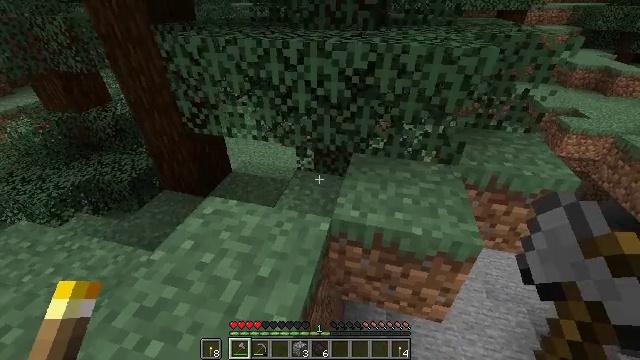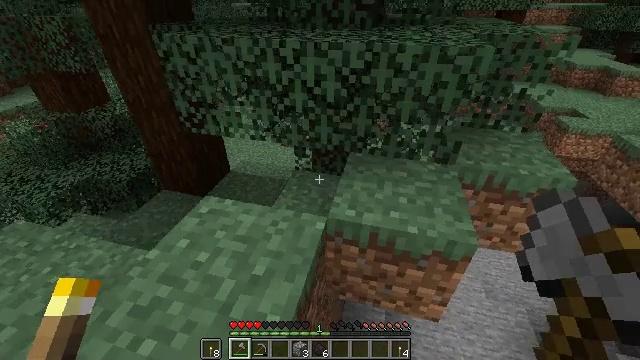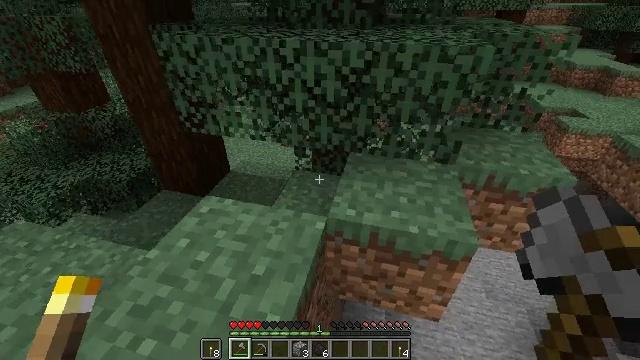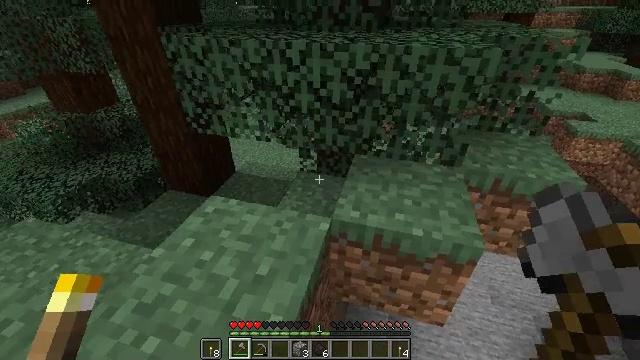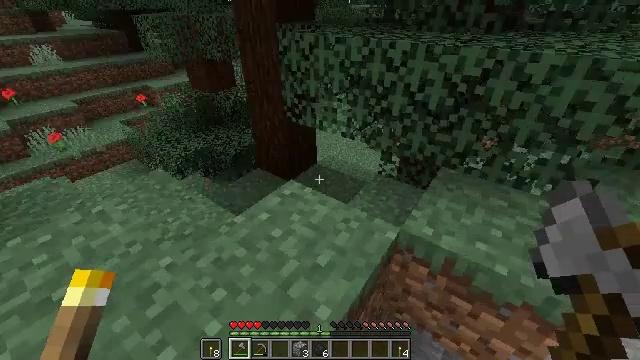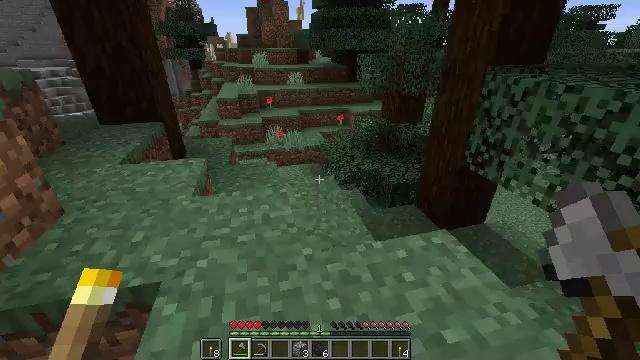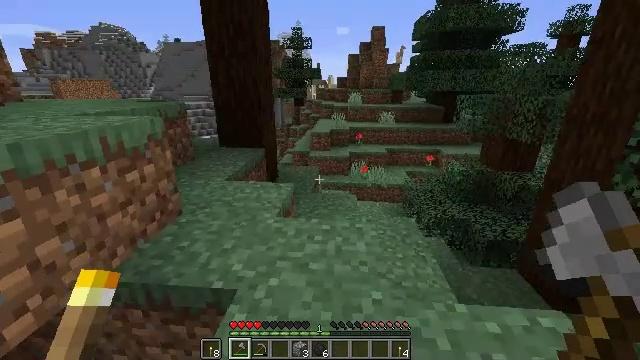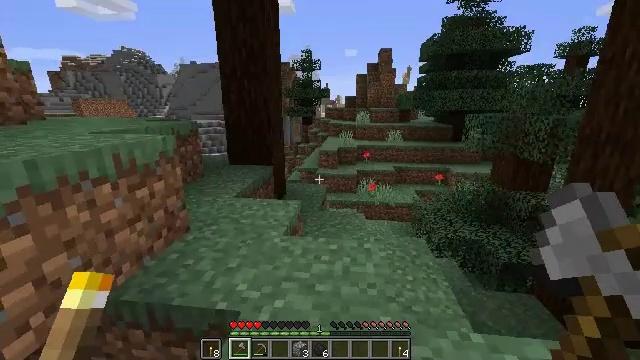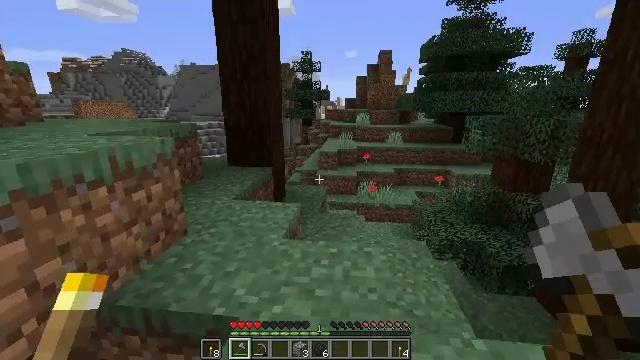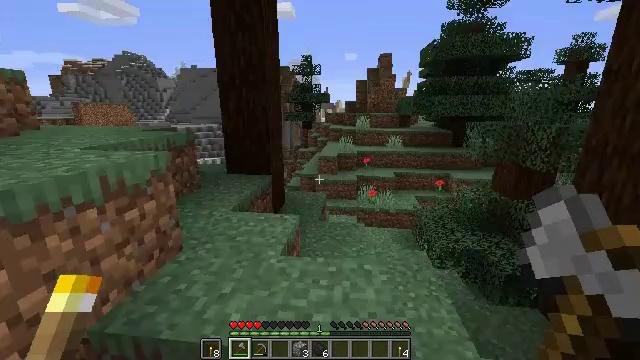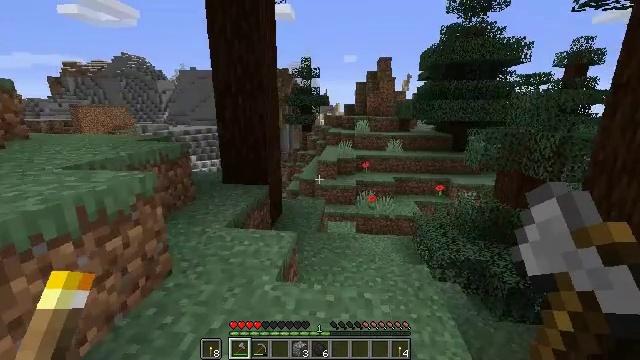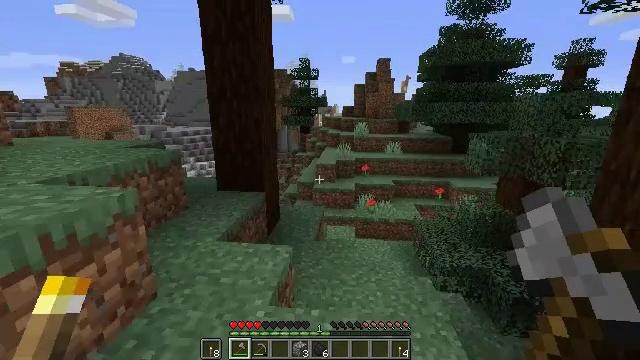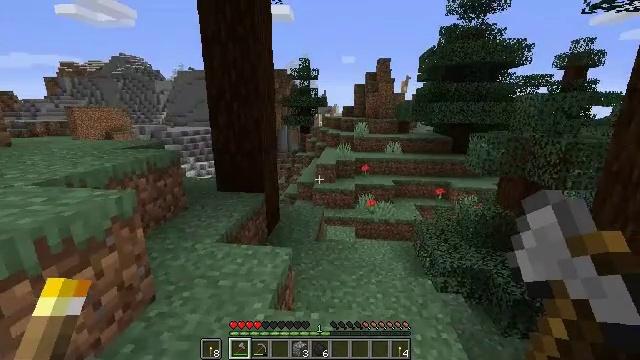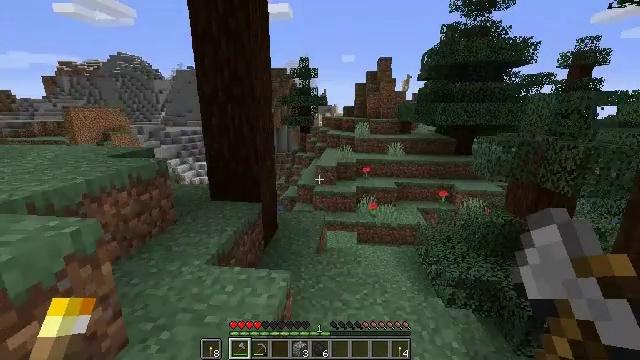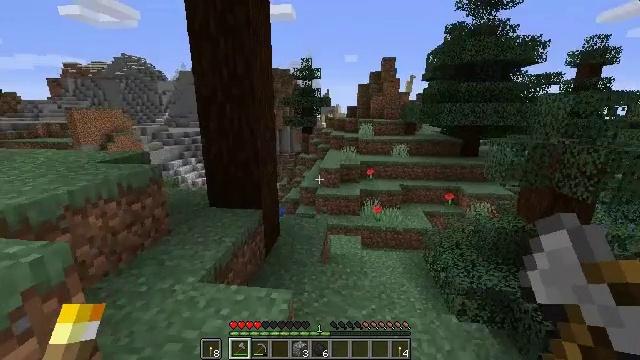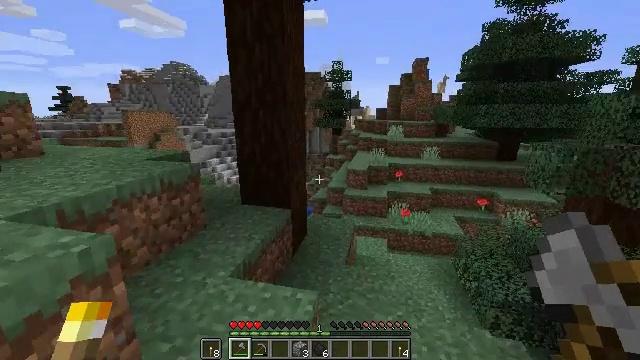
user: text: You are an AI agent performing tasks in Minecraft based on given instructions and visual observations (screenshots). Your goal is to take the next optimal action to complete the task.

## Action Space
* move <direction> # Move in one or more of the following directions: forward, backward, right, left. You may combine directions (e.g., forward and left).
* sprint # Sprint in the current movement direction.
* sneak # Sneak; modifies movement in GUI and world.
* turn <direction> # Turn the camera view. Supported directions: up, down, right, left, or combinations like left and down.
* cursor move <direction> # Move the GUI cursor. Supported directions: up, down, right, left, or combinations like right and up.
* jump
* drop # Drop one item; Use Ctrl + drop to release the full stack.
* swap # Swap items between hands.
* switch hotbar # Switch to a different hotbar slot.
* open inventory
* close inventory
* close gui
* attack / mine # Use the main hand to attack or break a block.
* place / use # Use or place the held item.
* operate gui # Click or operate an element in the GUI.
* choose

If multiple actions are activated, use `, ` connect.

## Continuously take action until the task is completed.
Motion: motion action
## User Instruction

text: Hunt a cow.
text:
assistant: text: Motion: sneak
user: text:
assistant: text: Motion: sneak
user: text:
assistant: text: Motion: sneak, turn left
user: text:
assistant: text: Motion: sneak, turn left
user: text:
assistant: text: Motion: sneak, turn left and up
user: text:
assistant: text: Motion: sneak, turn left and up
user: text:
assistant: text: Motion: move forward, sneak, turn left and up
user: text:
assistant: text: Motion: move forward
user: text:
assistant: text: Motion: move forward
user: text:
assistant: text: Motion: move forward
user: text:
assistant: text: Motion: move forward
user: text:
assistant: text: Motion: move forward
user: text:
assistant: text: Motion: move forward
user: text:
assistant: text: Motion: move forward, sprint
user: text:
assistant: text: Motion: move forward, sprint, turn left
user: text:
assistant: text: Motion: move forward, sprint, turn left
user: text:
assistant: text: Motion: move forward, sprint, turn left
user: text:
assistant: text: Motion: move forward, sprint
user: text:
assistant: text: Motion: move forward, sprint
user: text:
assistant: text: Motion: move forward, sprint
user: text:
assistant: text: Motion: move forward, sprint
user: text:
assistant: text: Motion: move forward, sprint
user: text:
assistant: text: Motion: move forward, sprint, turn left
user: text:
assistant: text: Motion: move forward, sprint, turn left
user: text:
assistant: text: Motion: move forward, sprint, turn left
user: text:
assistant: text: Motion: move forward, sprint, turn left
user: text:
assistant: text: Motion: move forward, sprint, turn left
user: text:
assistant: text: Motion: move forward, sprint, turn left, jump
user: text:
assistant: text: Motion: move forward, sprint, jump
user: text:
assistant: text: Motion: move forward, sprint, jump